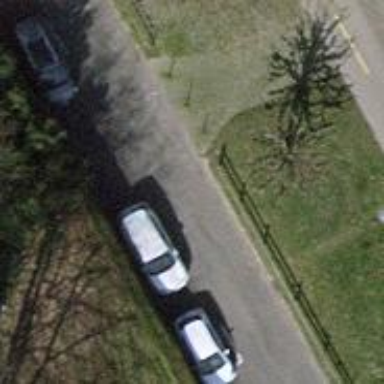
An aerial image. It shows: Bollard barrier.